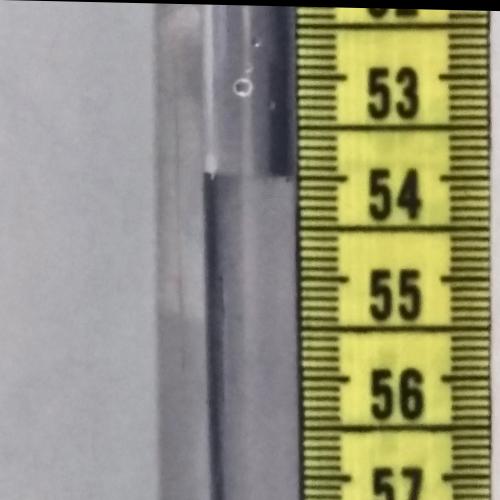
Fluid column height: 54.0 cm